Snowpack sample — Buffalo Mountain, Silverthorne, Colorado, USA (1/25/25, 10:11 AM MST)
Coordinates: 39.6222, -106.1139
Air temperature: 22 °F
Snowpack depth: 110 cm
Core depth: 20 cm
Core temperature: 48.2 °F
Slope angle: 12°, slope face: 102°
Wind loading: high
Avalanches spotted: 0
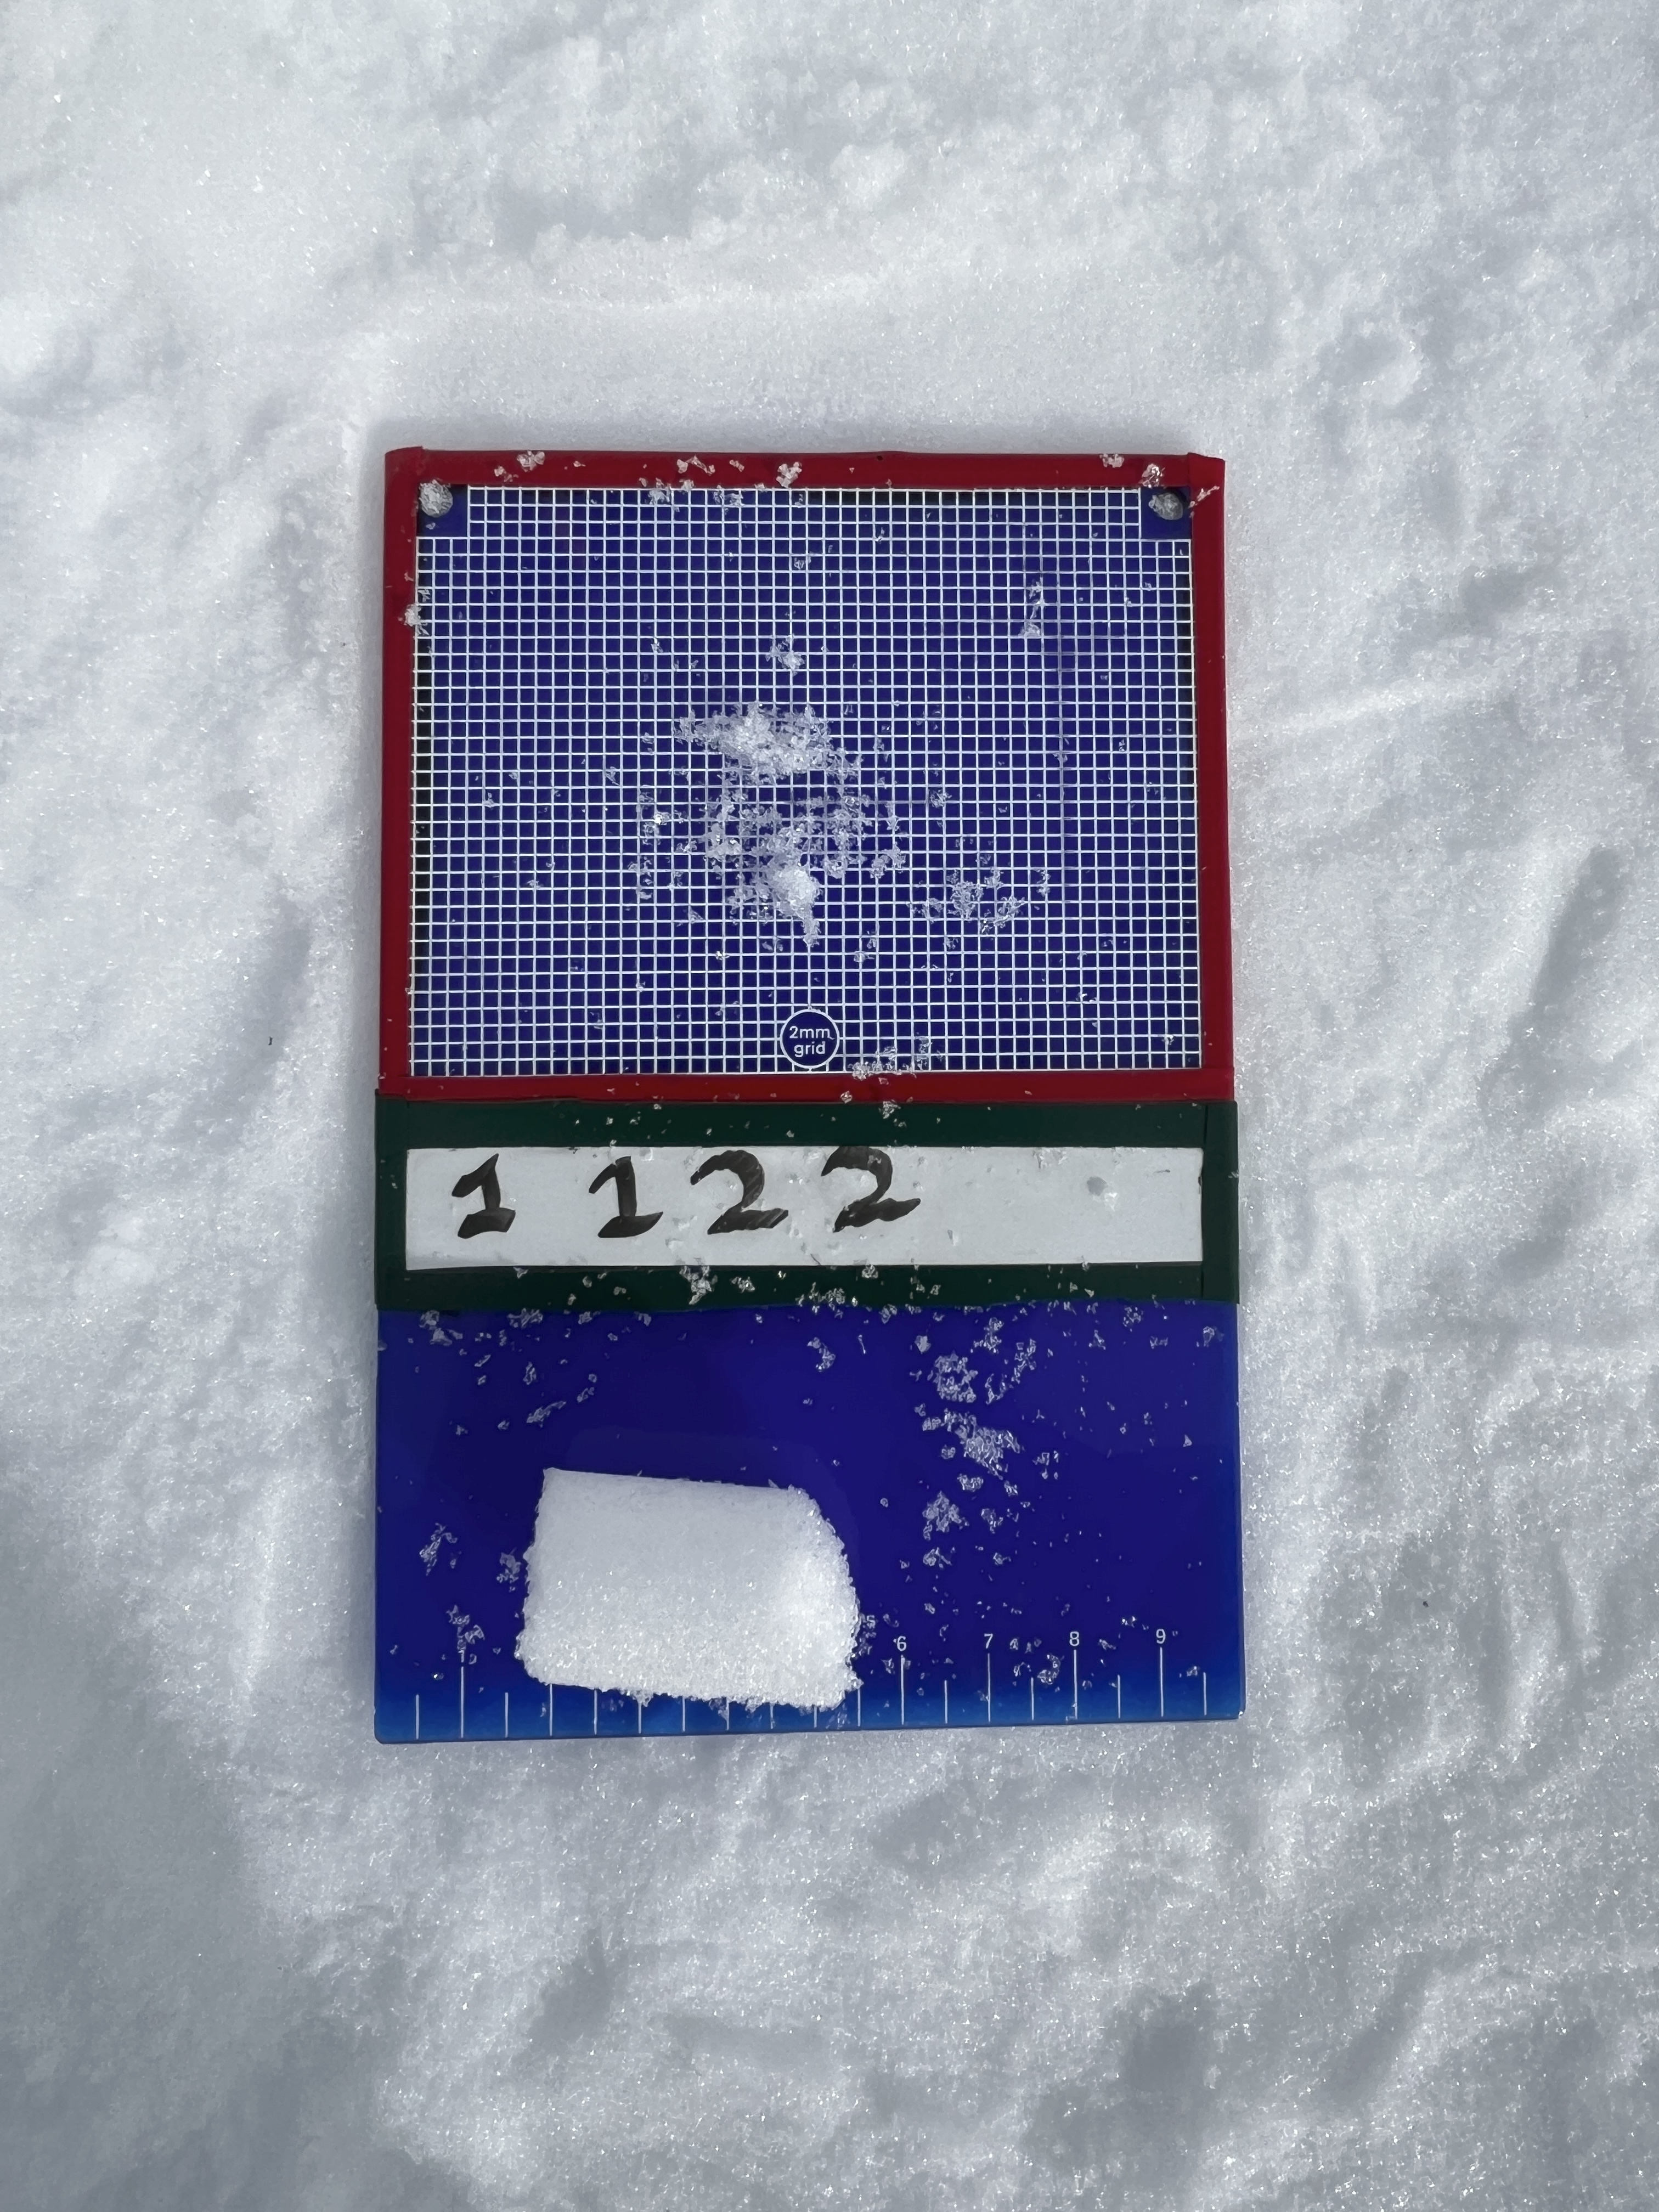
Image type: crystal_card
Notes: No avalanches nearby, collected on the outskirts of a fire break 15 meters from the treeline, on way to Buffalo and Red Mountain